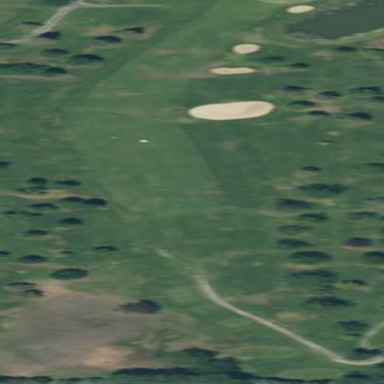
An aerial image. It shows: Mowed grass area designated as golf fairway.